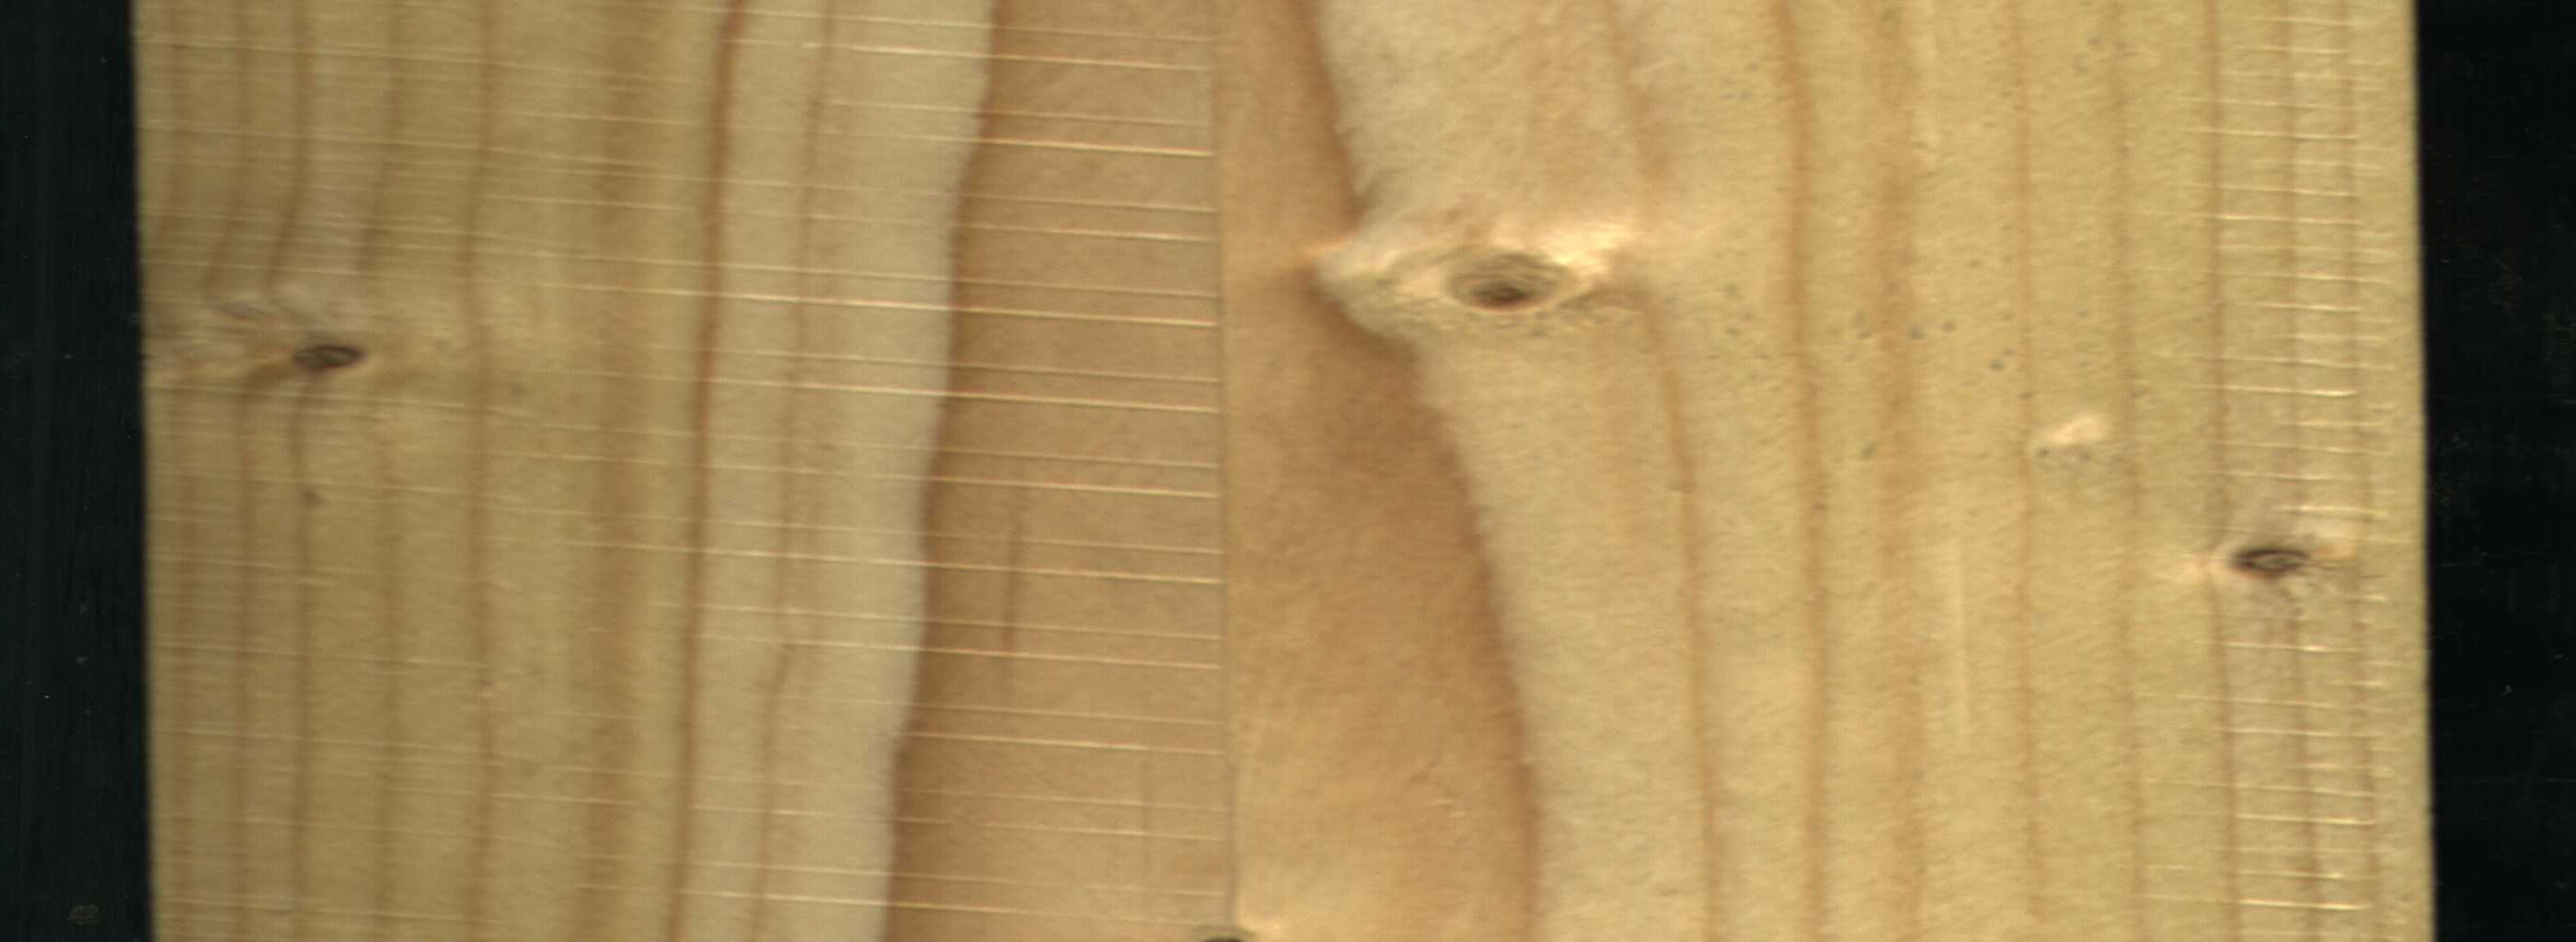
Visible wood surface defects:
Live_Knot
Live_Knot
Live_Knot